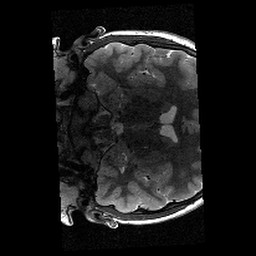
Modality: T2w
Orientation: coronal
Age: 10
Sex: male
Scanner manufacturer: siemens
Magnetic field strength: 3 T
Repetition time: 9.23 s
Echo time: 0.067 s